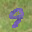
Label: 9